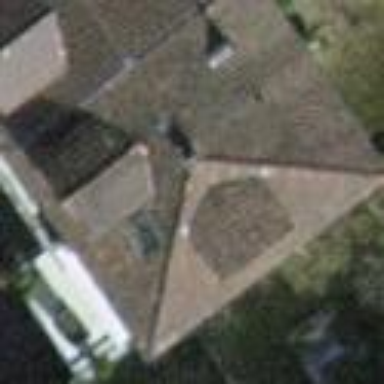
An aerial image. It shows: Building with pyramidal roof shape.